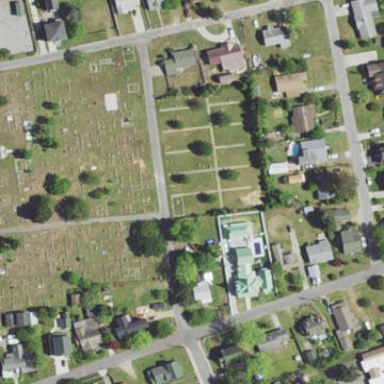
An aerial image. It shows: Graveyard.